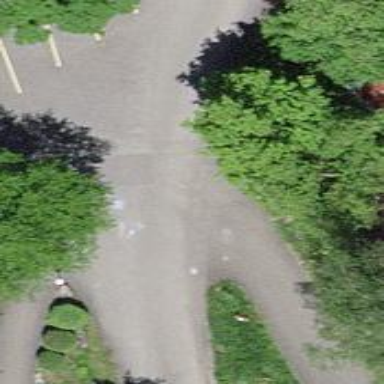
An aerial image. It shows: Service road with paved surface.